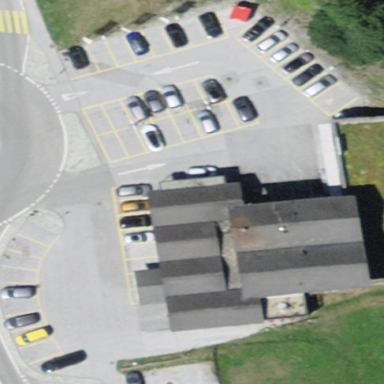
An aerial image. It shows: Parking area.